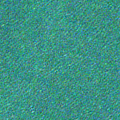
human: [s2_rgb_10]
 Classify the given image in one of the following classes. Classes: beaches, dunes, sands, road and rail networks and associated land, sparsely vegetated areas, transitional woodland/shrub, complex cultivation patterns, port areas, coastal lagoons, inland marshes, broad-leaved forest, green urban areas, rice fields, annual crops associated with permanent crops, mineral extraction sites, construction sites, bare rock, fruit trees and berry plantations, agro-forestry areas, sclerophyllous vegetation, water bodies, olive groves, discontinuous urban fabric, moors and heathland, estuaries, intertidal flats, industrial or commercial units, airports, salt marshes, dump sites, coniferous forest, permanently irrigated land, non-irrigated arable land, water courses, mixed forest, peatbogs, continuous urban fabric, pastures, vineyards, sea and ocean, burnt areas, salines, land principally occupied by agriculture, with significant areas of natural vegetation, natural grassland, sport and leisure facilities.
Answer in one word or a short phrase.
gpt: sea and ocean